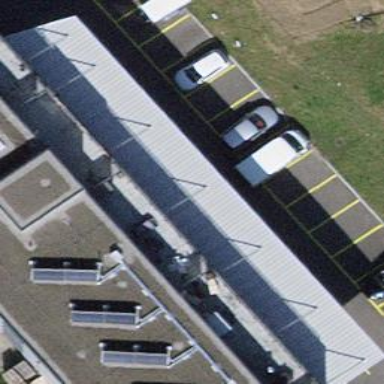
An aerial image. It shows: View of roof of building.